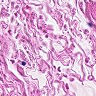
Metastatic tissue present: no